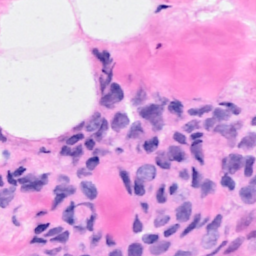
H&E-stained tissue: Breast